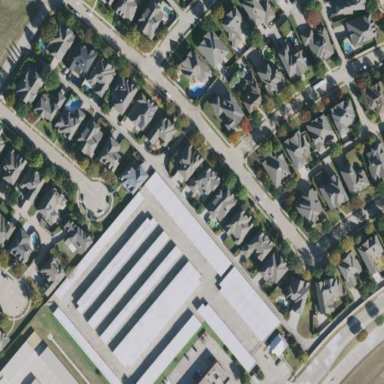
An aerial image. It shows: Warehouse.